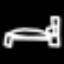
Label: bed